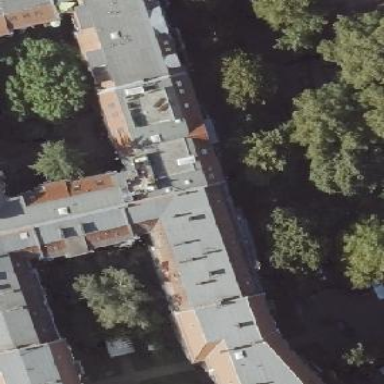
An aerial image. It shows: Unique apartment building with double saltbox roof shape.